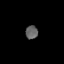
Tissue: lung
Cell type: Others
Senescence score: 0.2078
Nuclear area (px): 162
Mean DAPI intensity: 97.994